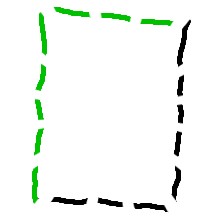
Shape: rectangle